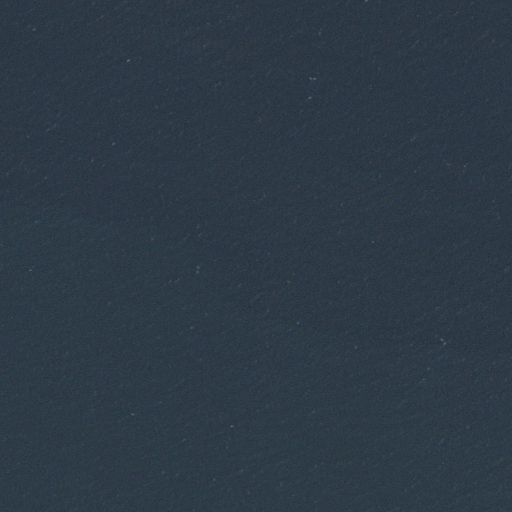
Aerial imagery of island in Massachusetts named Tar Pouch containing only open water